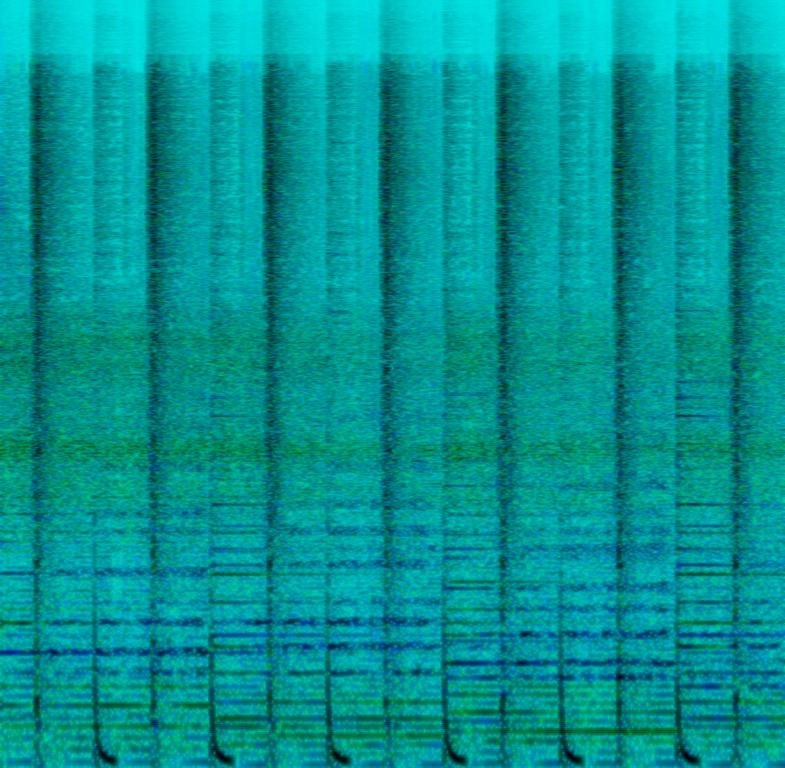
The music features a melody-less section, just the accompaniment. A piano is playing chords at the beginning of every measure. The kick drum plays on beats one and three and the snare drum, which seems to have some beads on its membrane, on beats two and four. An electronic sound is playing the same harmonies that the piano is playing. Two distorted sounds can be heard in the background, one of them most probably coming from an electric guitar and the other from a synth bass.